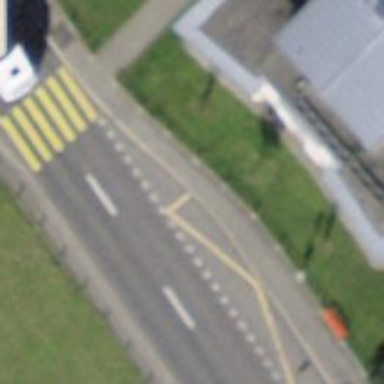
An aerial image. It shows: Platform for public transport on the road.